Question: I want to draw distributions like shown in figure below -- tail of distributions. I have tried following but not quite getting there:
'''
import matplotlib.pyplot as plt
import numpy as np
import matplotlib.mlab as mlab
import math
mean1 = 0
variance1 = 1
sigma1 = math.sqrt(variance1)
x = np.linspace(-3,3.5,100, endpoint=True)
plt.plot(x,mlab.normpdf(x,mean1,sigma1))
mean2 = 0.4
variance2 = 2
sigma2 = math.sqrt(variance2)
y = np.linspace(-4,3.5,100, endpoint=False)
plt.plot(x,mlab.normpdf(y,mean2,sigma2))
##plt.axis('off')
plt.yticks([])
plt.xticks([])
plt.show()
'''
Any suggestions would be appreciative?

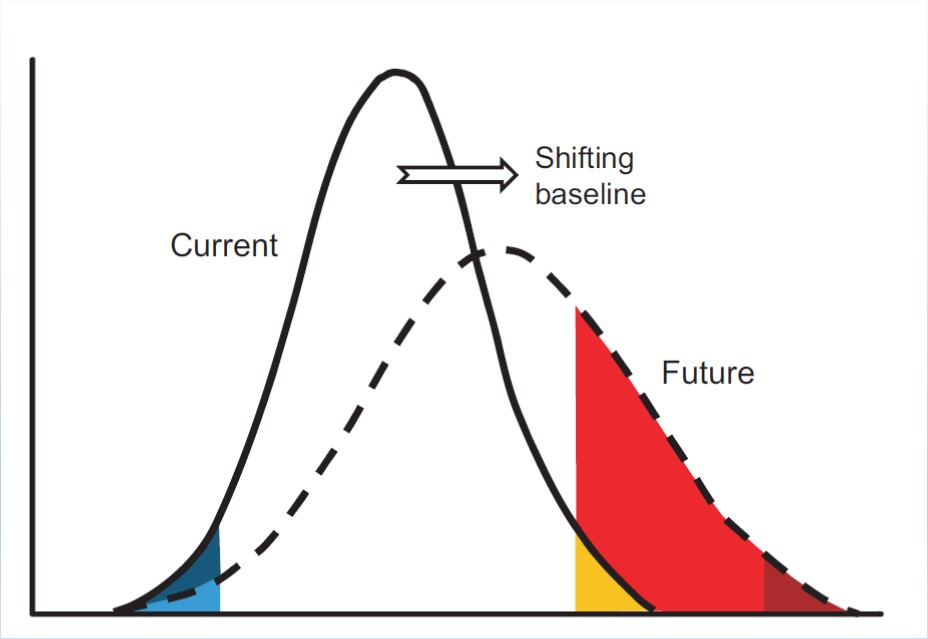
Answer: You want 'fill_between':
'''
import matplotlib.pyplot as plt
import numpy as np
import matplotlib.mlab as mlab
import math
mean1 = 0
variance1 = 1
sigma1 = math.sqrt(variance1)
x = np.linspace(-3,3.5,100, endpoint=True)
y1 = mlab.normpdf(x,mean1,sigma1)
fig, ax = plt.subplots()
ax.plot(x,y1)
mean2 = 0.4
variance2 = 2
sigma2 = math.sqrt(variance2)
y = np.linspace(-4,3.5,100, endpoint=False)
y2 = mlab.normpdf(y,mean2,sigma2)
ax.plot(x,y2)
ax.fill_between(x[:30], y1[:30], color='blue')
ax.fill_between(x[:30], y2[:30], color='green')
ax.fill_between(x[-30:], y1[-30:], y2[-30:], color='red', alpha=0.5)
ax.set_yticks([])
ax.set_xticks([])
plt.savefig('fill_norms.png')
plt.show()
'''

This is a crazy simple example -- see the <URL>.